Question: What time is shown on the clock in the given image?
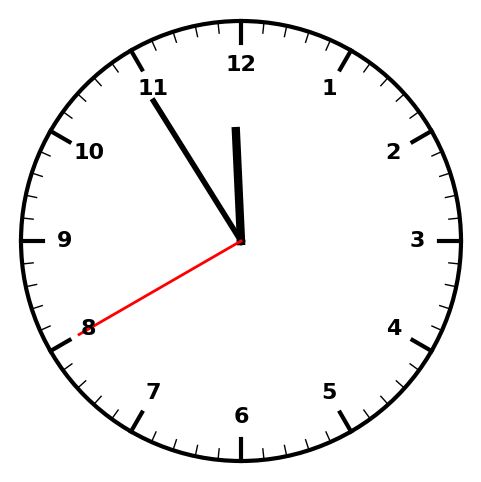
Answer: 11:54:40